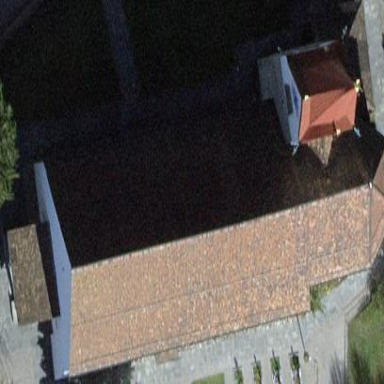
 and colored brown. It is designated as place of worship."